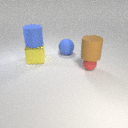
large blue rubber sphere to the right of large yellow metal cube